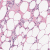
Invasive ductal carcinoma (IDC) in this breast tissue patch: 0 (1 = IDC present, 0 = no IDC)